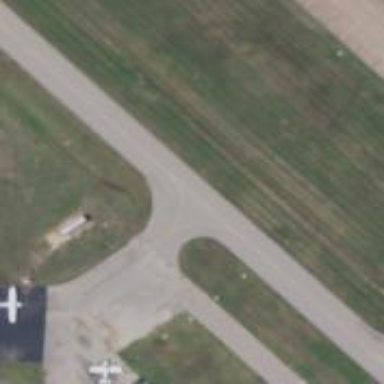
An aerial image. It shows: Image of taxiway at airport.